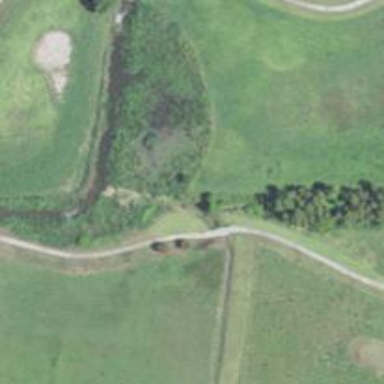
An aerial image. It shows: Pathway for golfing.